Interaction volume radius: 5 \u00c5
Interaction volume height: 20 \u00c5
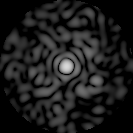
Disorder parameter: 0.8555